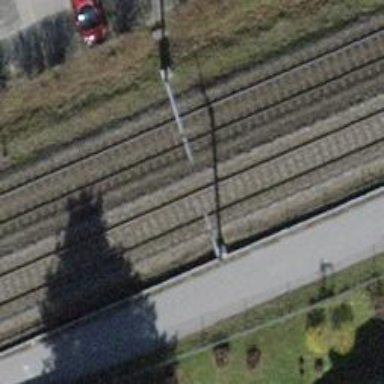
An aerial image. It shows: Solitary milestone along the railway.